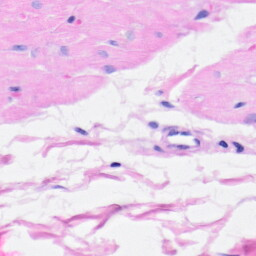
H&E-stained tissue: Heart